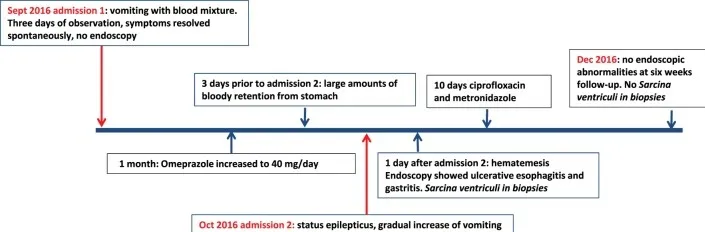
Timeline displaying the course of clinical symptoms of case 1.
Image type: chart (chart)